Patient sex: F
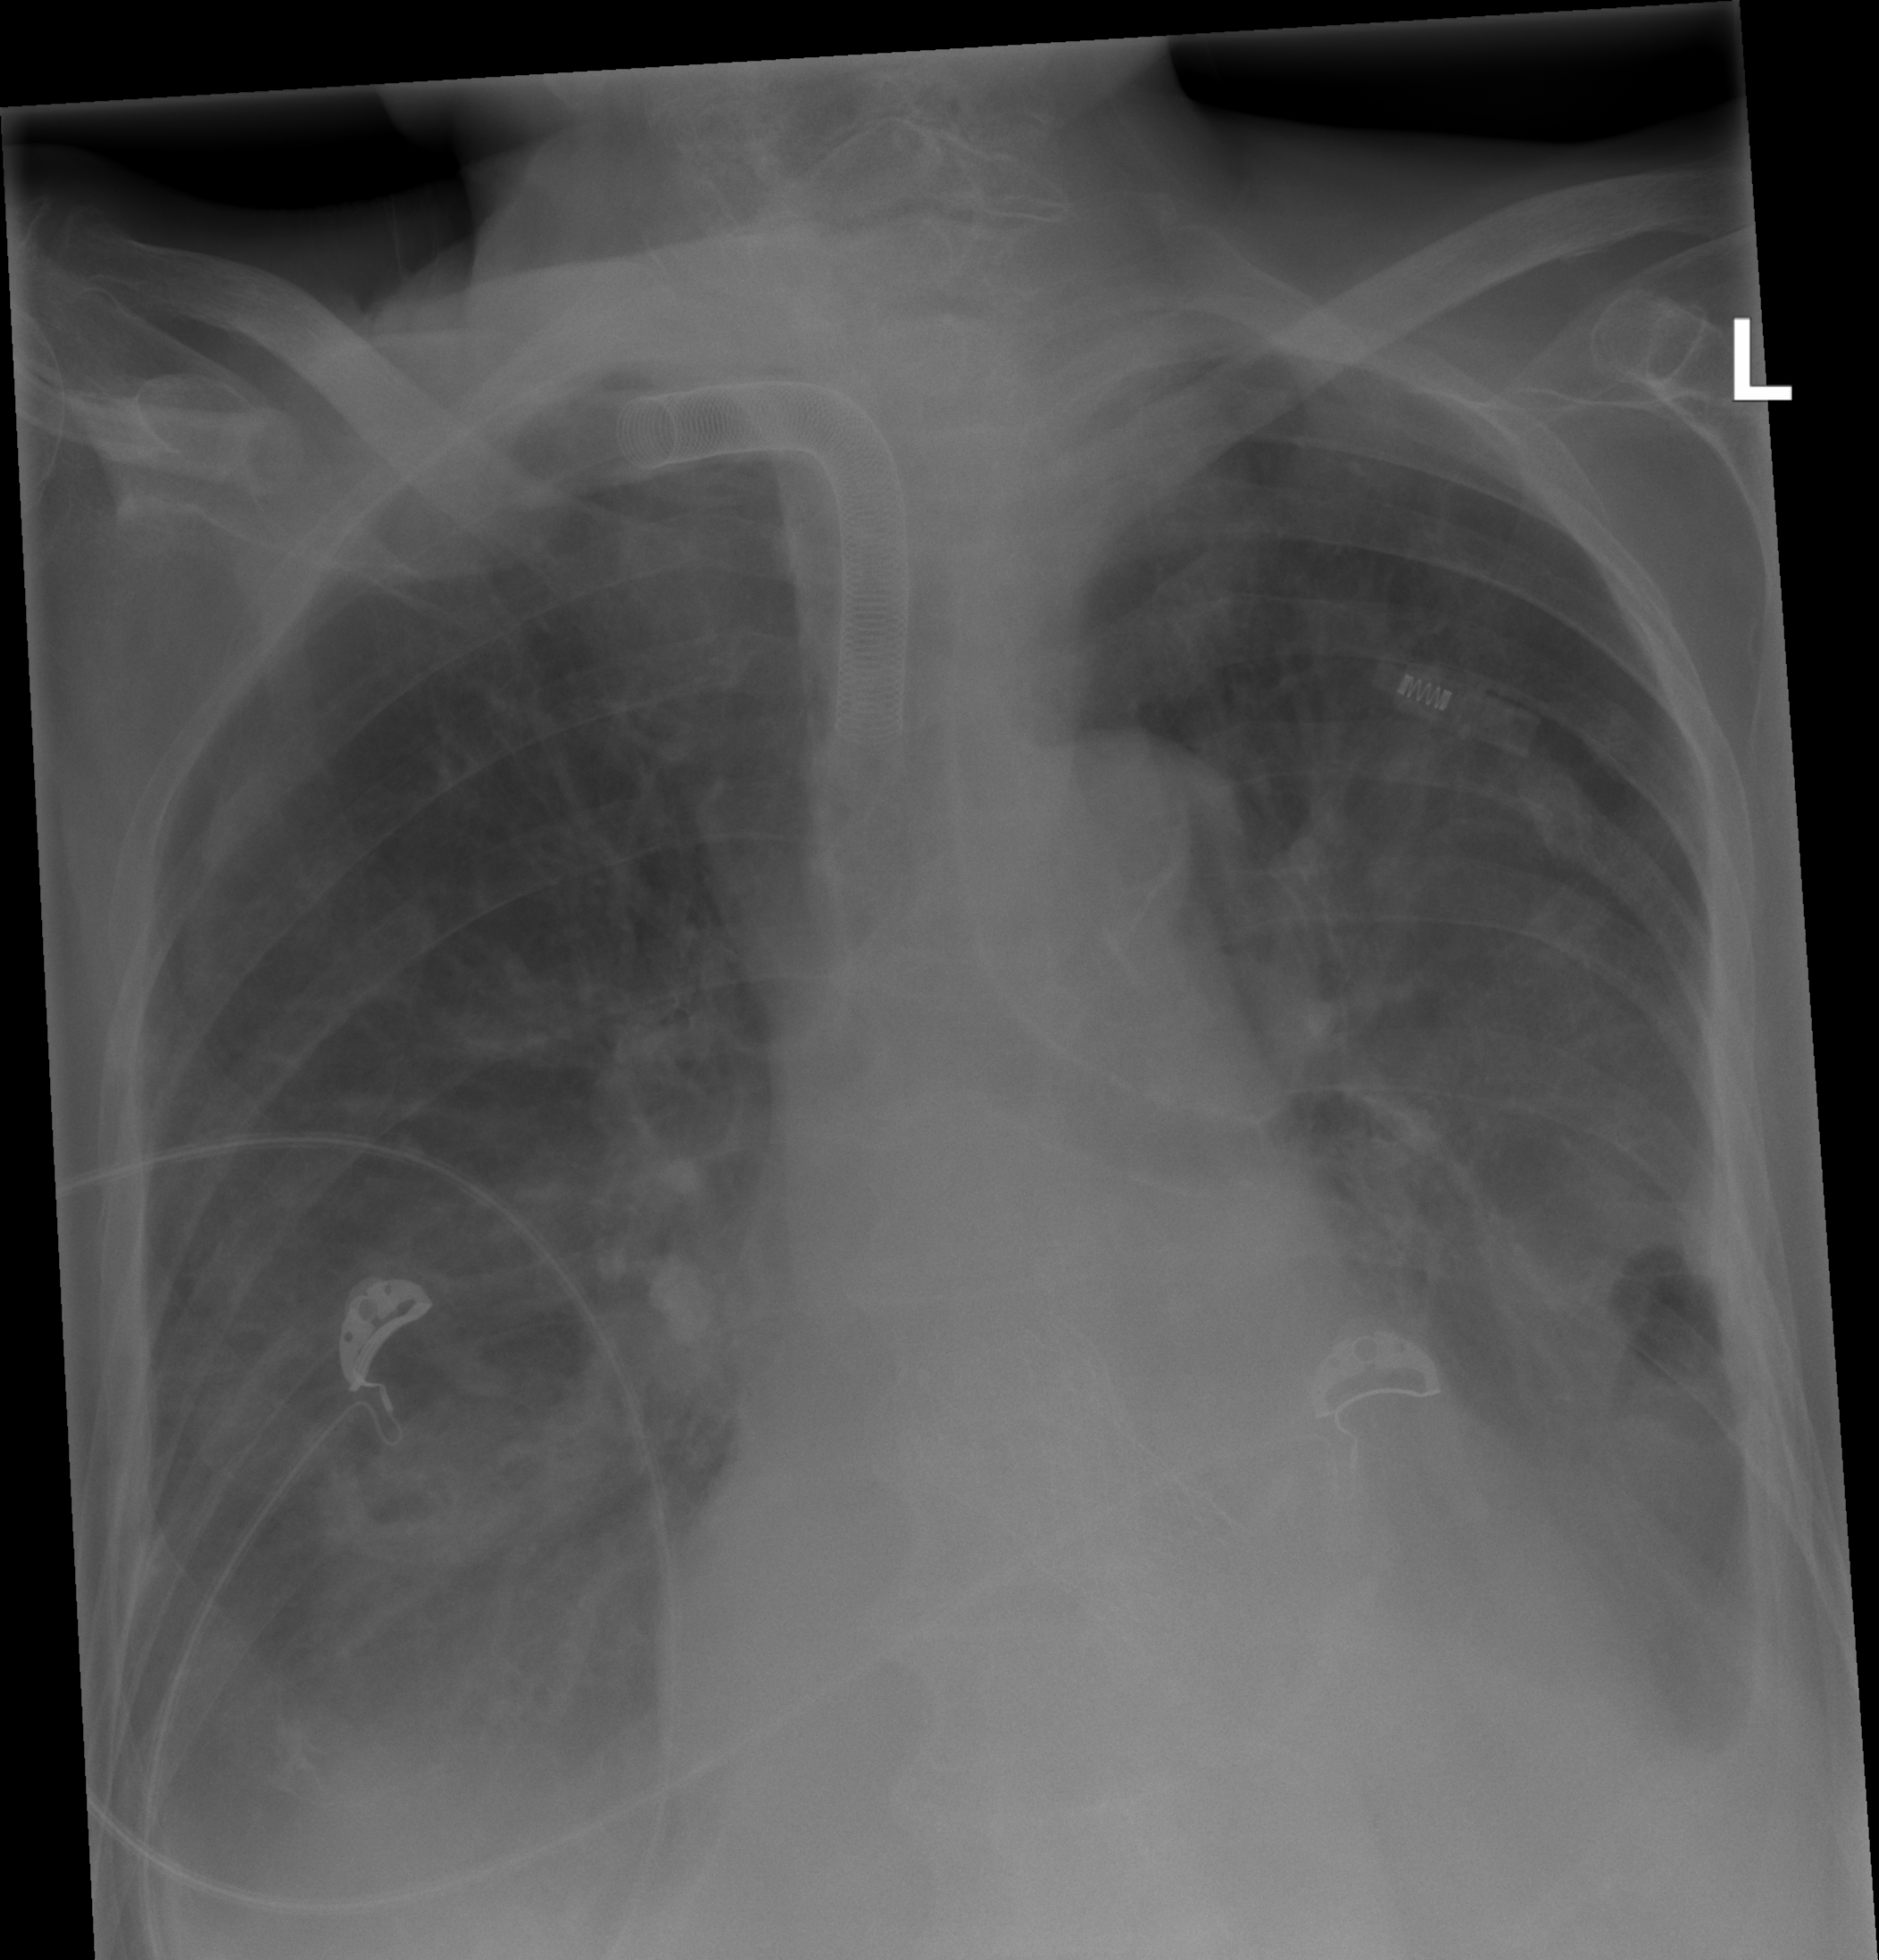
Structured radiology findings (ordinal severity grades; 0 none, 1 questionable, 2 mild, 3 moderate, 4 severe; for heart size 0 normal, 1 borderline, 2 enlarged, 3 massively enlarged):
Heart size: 1
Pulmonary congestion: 0
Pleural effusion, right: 2
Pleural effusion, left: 3
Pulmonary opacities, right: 0
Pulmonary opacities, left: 0
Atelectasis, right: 0
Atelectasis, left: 2